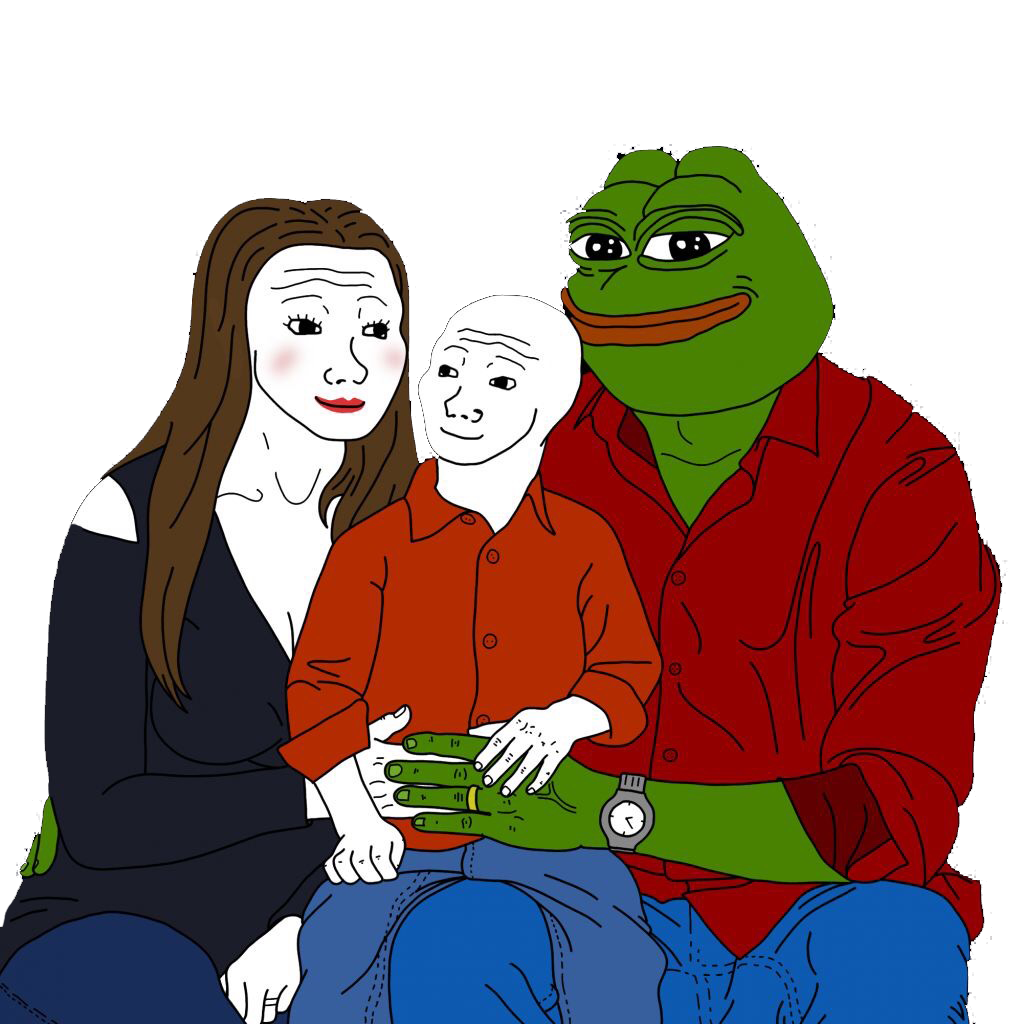
Label: 5_Pepe